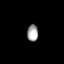
Tissue: lung
Cell type: Endothelial cells
Senescence score: 0.6344
Nuclear area (px): 180
Mean DAPI intensity: 162.939